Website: walmart
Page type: payment
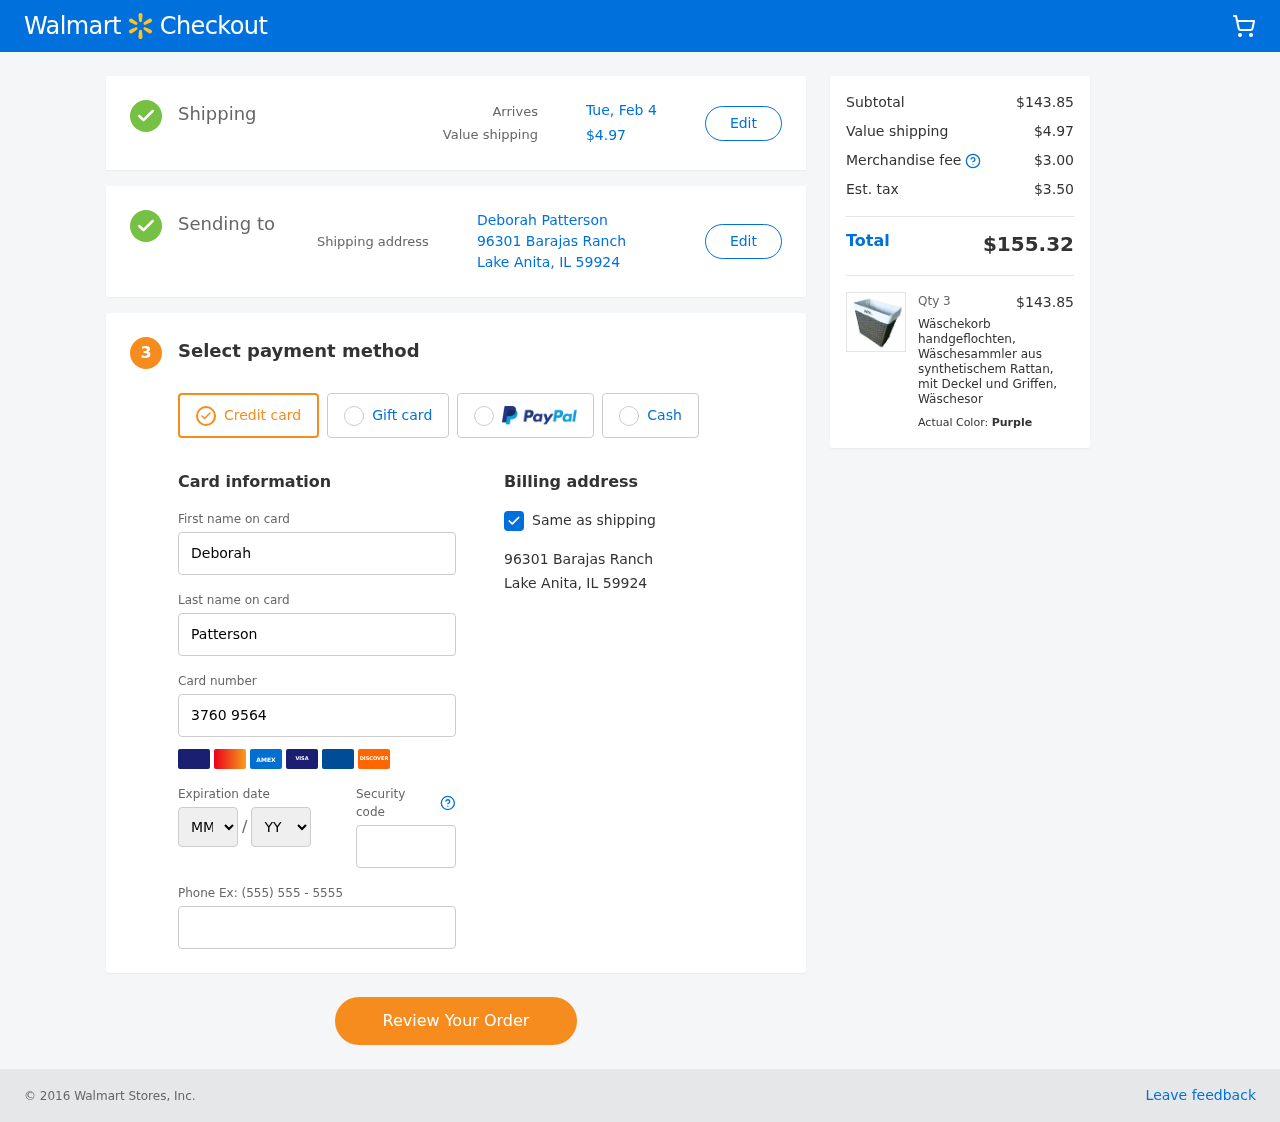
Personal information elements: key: PII_CARD_EXPIRY_MONTH
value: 10
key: PII_CARD_EXPIRY_YEAR
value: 26
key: PII_CITY_STATE_ZIP
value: Lake Anita, IL 59924
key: PII_FULLNAME
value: Deborah Patterson
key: PII_STREET
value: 96301 Barajas Ranch
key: PII_FIRSTNAME
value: Deborah
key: PII_LASTNAME
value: Patterson
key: PII_CARD_NUMBER
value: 3760 9564 6004 800
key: PII_CARD_CVV
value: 9521
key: PII_PHONE
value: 8876687556
Product elements: key: PRODUCT1_NAME
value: Wäschekorb handgeflochten, Wäschesammler aus synthetischem Rattan, mit Deckel und Griffen, Wäschesor
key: PRODUCT1_PRICE
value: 47.95
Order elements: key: ORDER_DELIVERY_DATE
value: Tue, Feb 4
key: ORDER_SHIPPING_COST
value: $4.97
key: ORDER_SUBTOTAL
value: $143.85
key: ORDER_MERCHANDISE_FEE
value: $3.00
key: ORDER_TAX
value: $3.50
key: ORDER_TOTAL
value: $155.32
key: ORDER_NUM_ITEMS
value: Qty 3